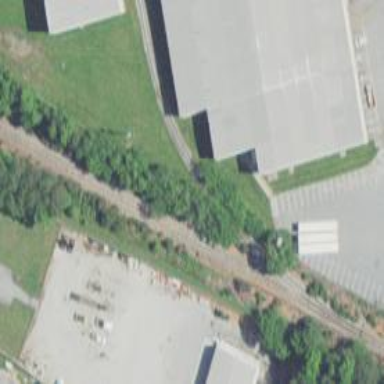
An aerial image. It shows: Railway siding with rails.